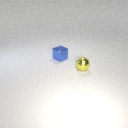
small yellow metal sphere to the right of small blue metal cube